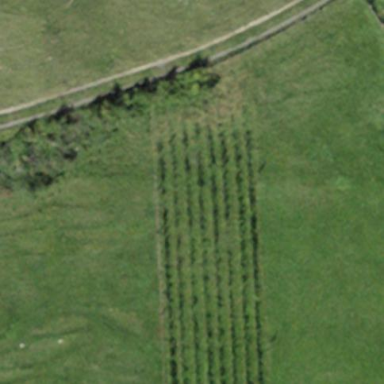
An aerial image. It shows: Vineyard where grapes are grown.